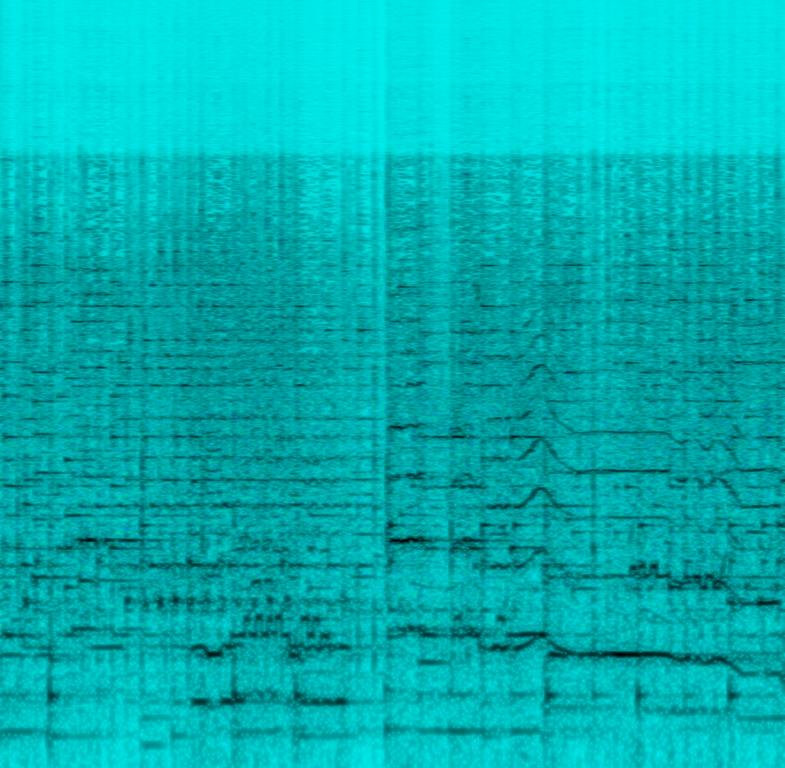
This is an orchestra playing Arabic music. The melody is played by the conjunction of multiple instruments such as violin, flute and qanun while tambourines create the percussive background of the piece. It has an oriental atmosphere that could be very fitting in a movie or a show taking place in the Middle East. It could also be a good background music for Arab cuisine restaurants.